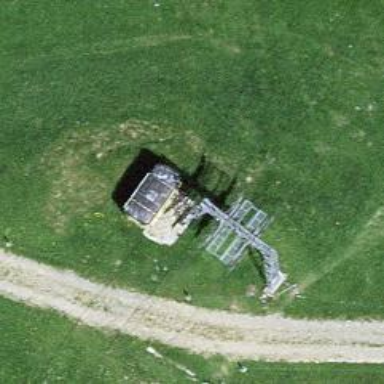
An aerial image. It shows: Pylon for aerialway.